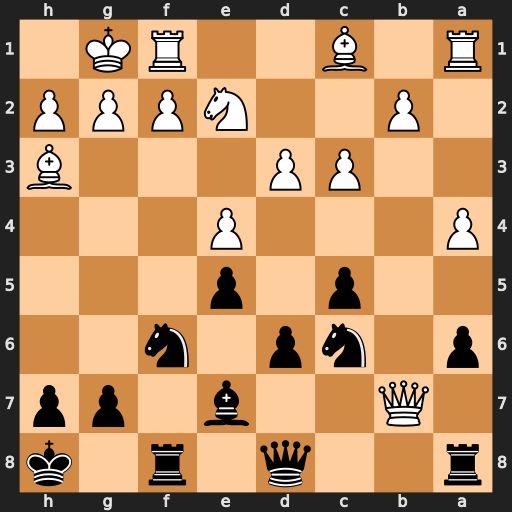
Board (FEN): r2q1r1k/1Q2b1pp/p1np1n2/2p1p3/P3P3/2PP3B/1P2NPPP/R1B2RK1
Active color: b
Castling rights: -
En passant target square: -
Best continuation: Na5 Qxa8 Qxa8